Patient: sex M, age 68
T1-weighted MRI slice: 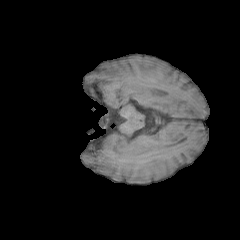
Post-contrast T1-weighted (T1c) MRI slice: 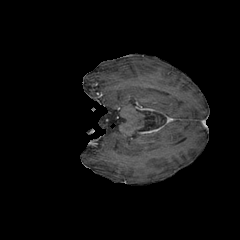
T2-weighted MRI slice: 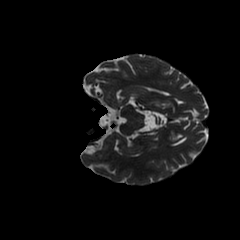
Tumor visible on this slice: no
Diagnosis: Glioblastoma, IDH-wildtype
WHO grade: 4